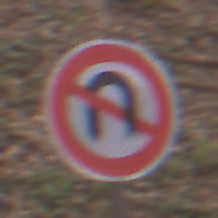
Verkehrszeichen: VerbotWenden
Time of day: Midday
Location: Outdoor (Nature)
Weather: Overcast
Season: Autumn
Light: Natural